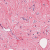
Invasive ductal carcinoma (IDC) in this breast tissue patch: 0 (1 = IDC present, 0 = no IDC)